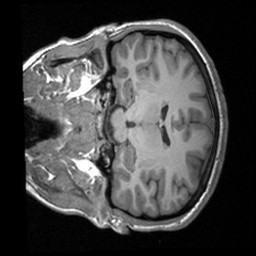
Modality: T1w
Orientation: coronal
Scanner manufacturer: siemens
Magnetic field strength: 3 T
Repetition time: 1.9 s
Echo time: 0.00226 s